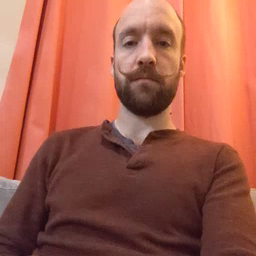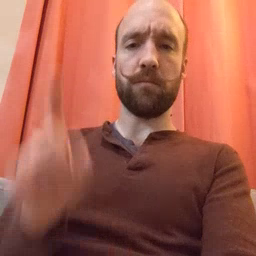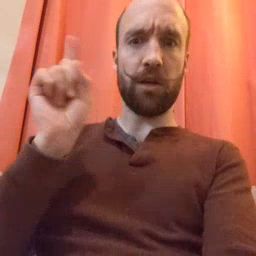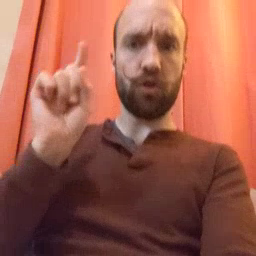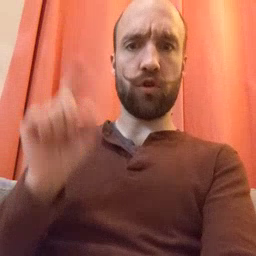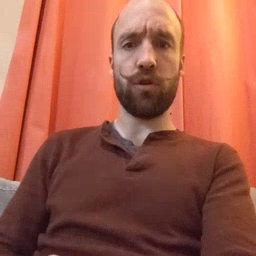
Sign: where